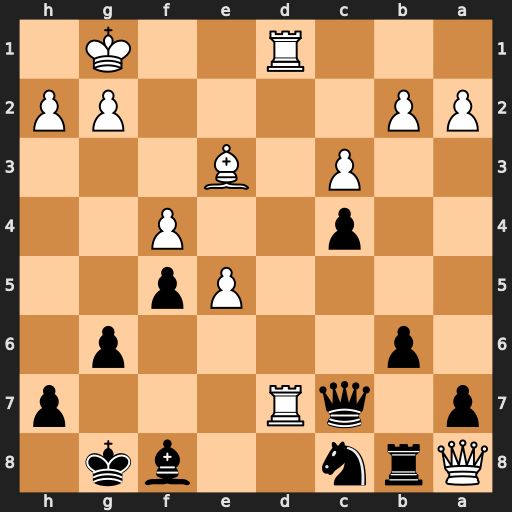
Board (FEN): Qrn2bk1/p1qR3p/1p4p1/4Pp2/2p2P2/2P1B3/PP4PP/3R2K1
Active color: b
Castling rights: -
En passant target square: -
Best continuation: Qxd7 Rxd7 Rxa8